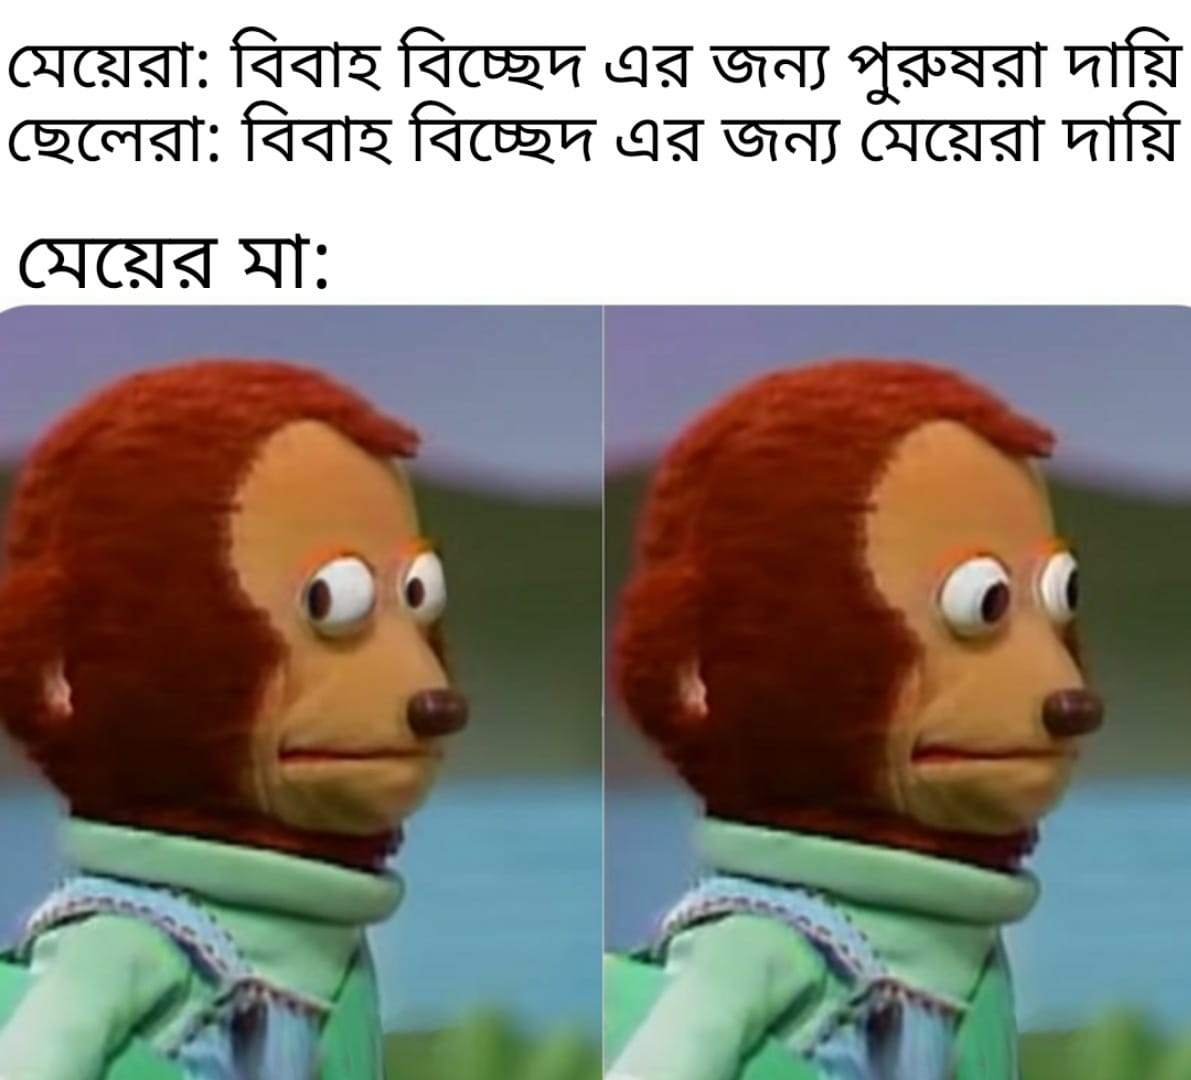
Caption: মেয়েরা:  বিবাহ বিচ্ছেদ এর জন্য পুরুষরা দায়ি    ছেলেরা: বিবাহ বিচ্ছেদ এর জন্য মেয়েরা দায়ি        মেয়ের মা:
Label: hate